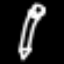
Label: pencil